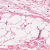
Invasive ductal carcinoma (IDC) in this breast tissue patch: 0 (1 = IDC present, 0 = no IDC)